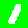
Digit: 1